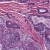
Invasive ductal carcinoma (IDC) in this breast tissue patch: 1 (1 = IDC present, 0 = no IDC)